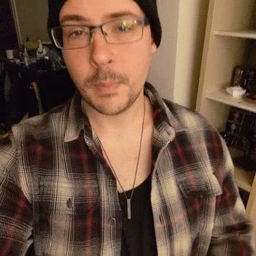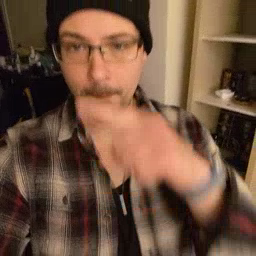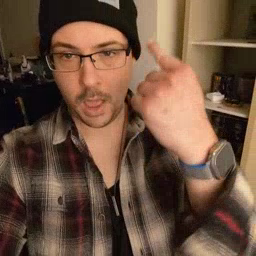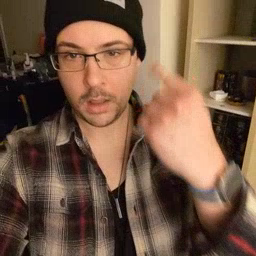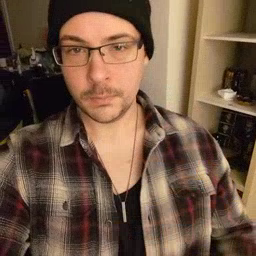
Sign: black